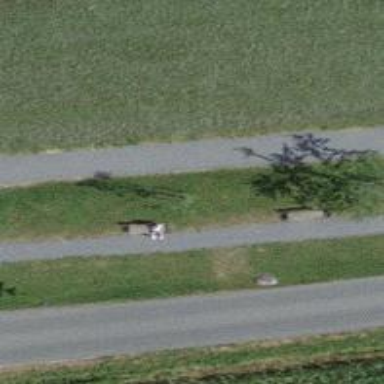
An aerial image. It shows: Footway with gravel surface.